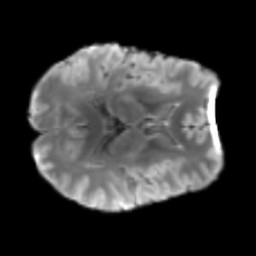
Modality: T2w
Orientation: axial
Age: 35
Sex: male
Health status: healthy
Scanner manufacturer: siemens
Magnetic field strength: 3 T
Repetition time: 3.6 s
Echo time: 0.092 s